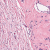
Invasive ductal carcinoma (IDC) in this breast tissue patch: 0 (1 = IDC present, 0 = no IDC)